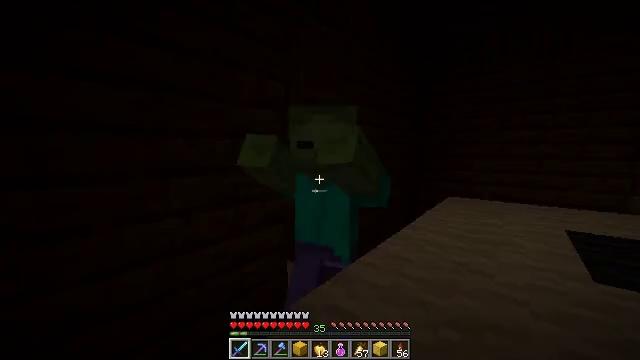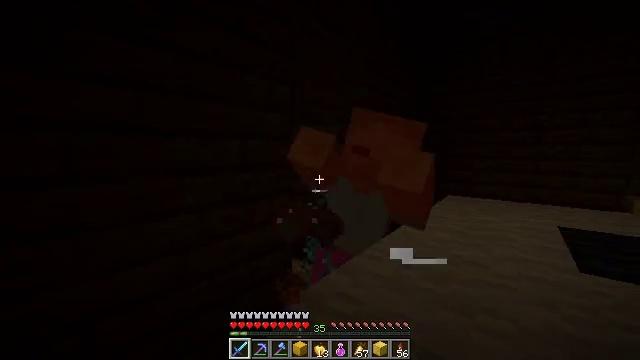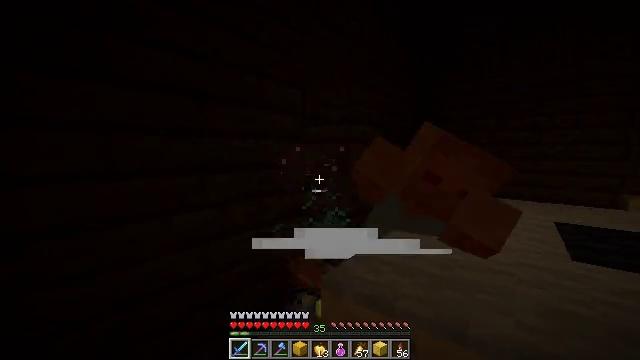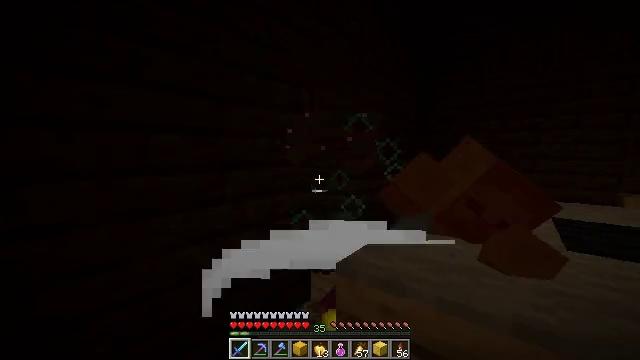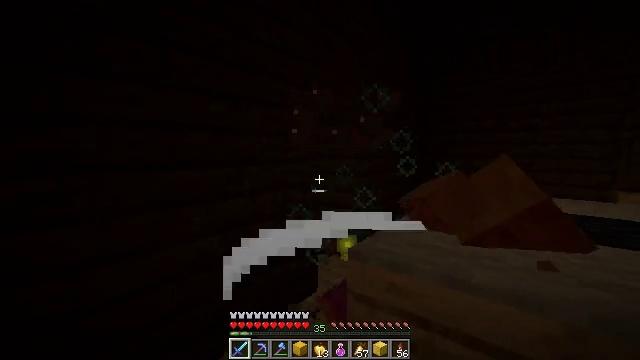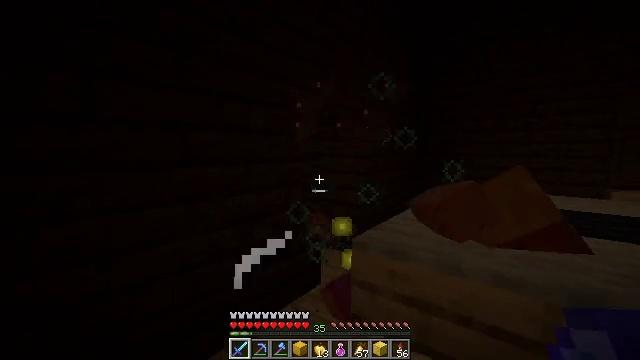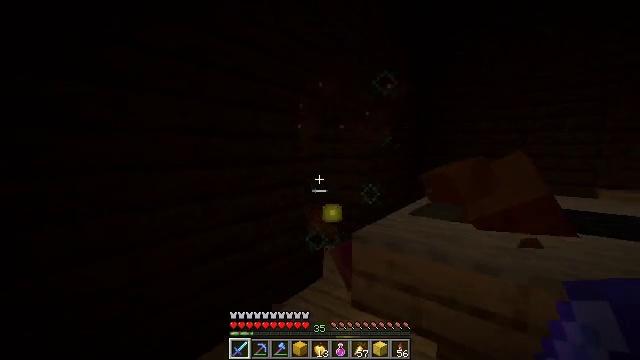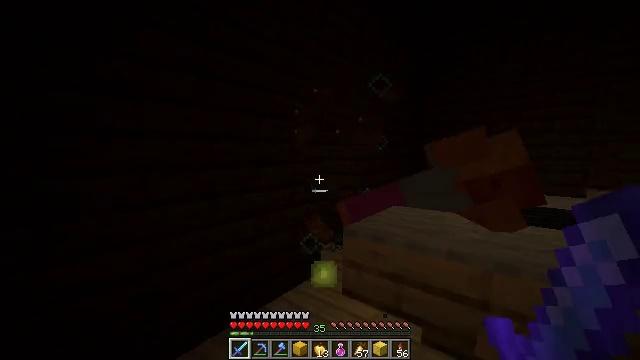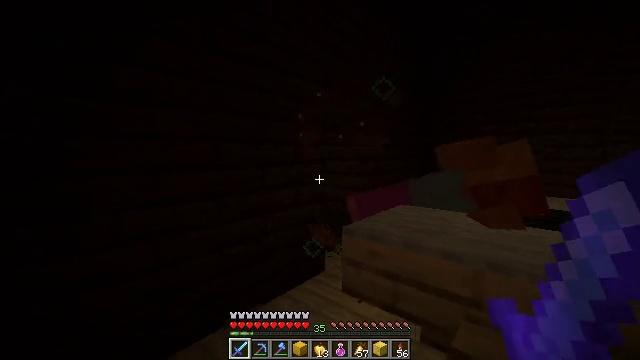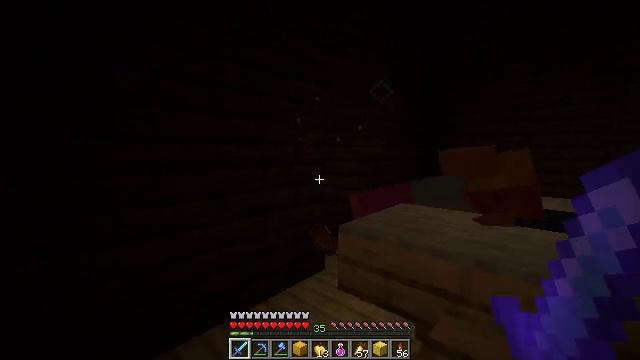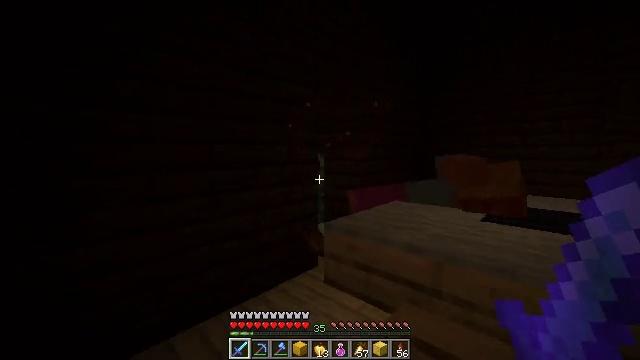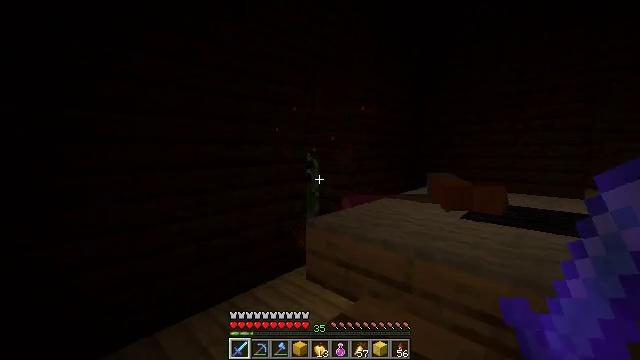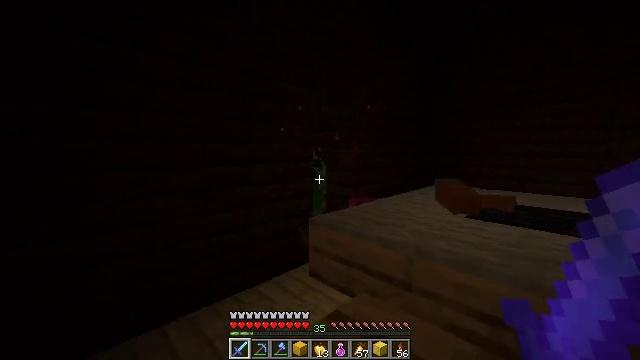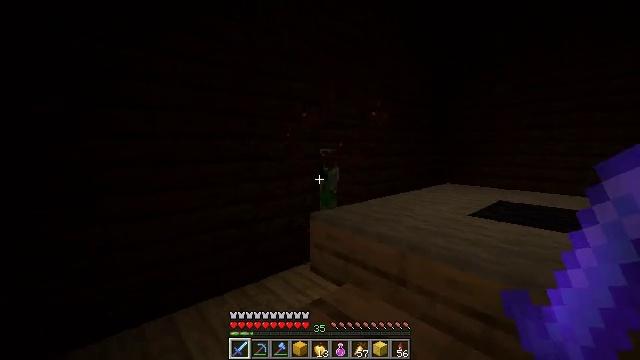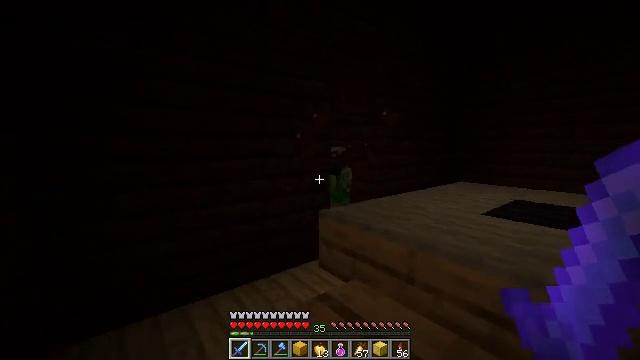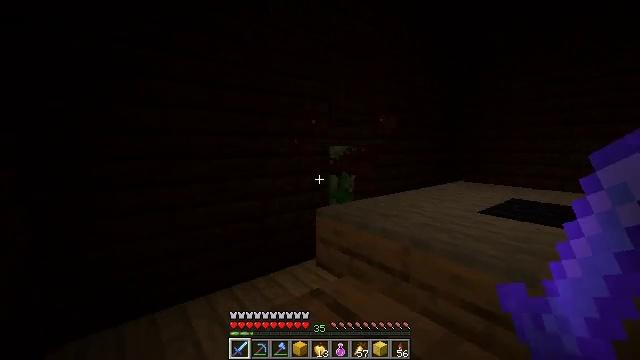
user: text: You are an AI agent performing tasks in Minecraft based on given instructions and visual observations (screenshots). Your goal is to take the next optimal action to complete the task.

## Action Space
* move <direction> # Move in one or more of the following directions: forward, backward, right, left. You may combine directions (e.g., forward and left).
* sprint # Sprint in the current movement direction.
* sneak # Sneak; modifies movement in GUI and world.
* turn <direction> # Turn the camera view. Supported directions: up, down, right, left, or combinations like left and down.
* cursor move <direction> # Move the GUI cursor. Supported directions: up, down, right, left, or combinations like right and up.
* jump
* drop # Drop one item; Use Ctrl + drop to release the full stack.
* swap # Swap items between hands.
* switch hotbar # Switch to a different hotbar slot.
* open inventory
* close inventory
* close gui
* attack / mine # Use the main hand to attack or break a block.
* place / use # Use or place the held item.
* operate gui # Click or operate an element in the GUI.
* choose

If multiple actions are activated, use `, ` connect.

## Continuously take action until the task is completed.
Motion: motion action
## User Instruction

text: Attack the torch to pick it up.
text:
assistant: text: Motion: move back
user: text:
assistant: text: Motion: move back
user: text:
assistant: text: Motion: move back
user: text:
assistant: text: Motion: move back
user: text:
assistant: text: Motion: move back
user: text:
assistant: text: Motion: move back
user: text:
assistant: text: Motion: move back
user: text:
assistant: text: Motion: move back, turn left
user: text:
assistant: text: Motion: move back and move right, turn left
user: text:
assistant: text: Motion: move right
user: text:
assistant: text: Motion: move right
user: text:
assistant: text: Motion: turn left
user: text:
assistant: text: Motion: turn left
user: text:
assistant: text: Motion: turn left
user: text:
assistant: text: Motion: no_op
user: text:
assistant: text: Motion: no_op
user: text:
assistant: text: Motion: no_op
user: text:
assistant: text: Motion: no_op
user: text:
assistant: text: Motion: turn down
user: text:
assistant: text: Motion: turn down
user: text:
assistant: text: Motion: no_op
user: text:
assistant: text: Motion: jump
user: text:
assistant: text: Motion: turn down, jump
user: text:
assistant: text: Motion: turn right and down, jump
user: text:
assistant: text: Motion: turn right, jump
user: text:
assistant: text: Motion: no_op
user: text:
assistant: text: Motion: move back
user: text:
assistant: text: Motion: move back
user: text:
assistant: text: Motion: move back
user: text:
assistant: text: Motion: move back, attack / mine